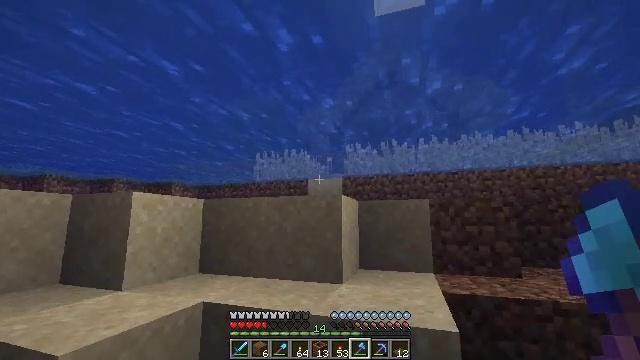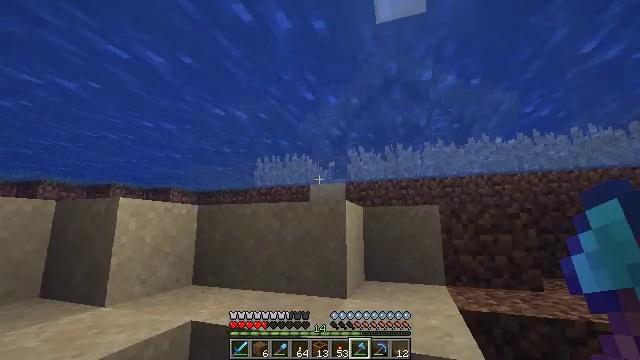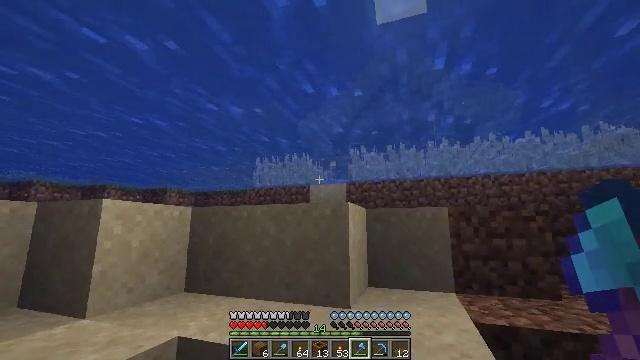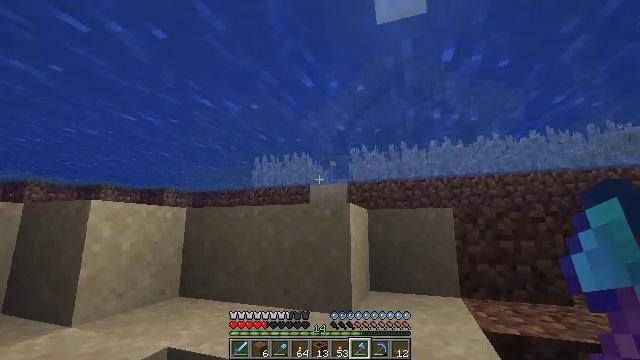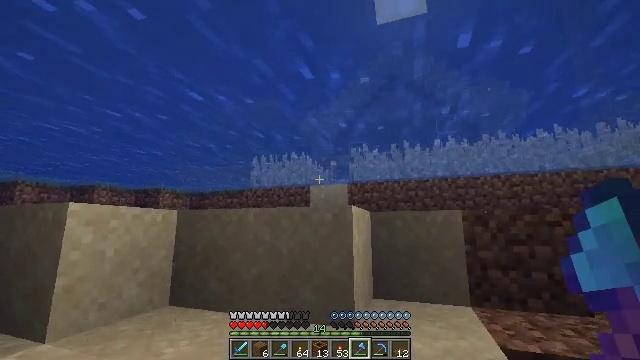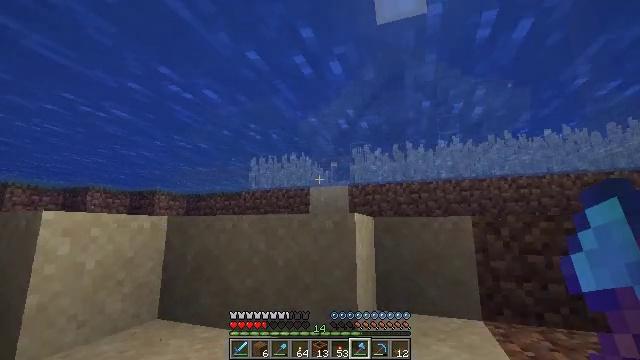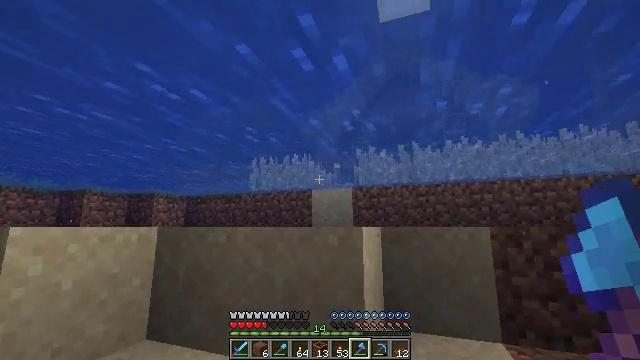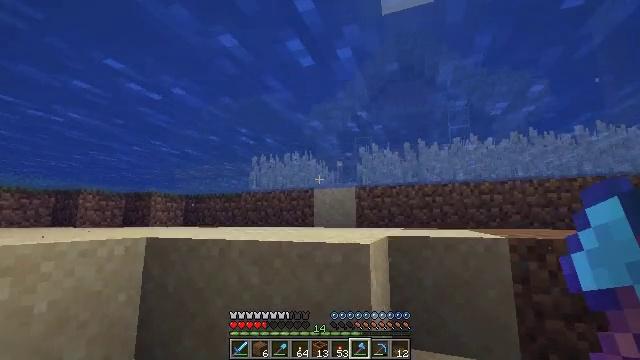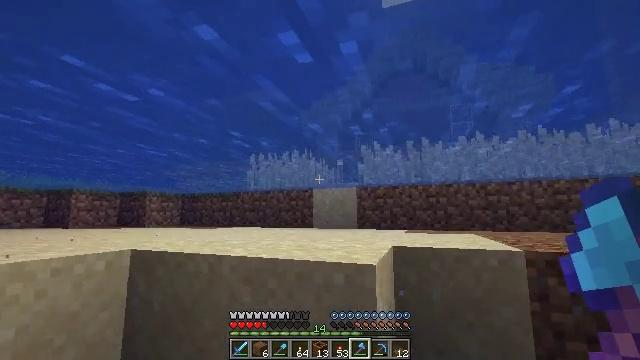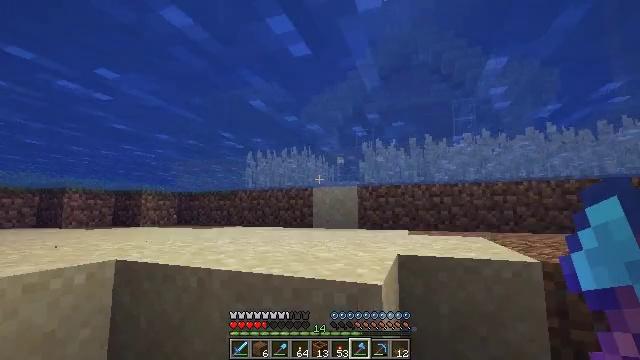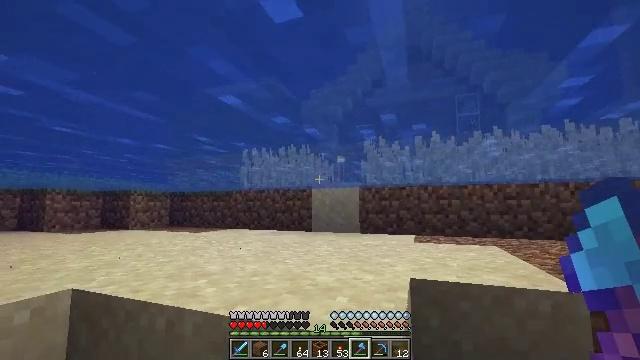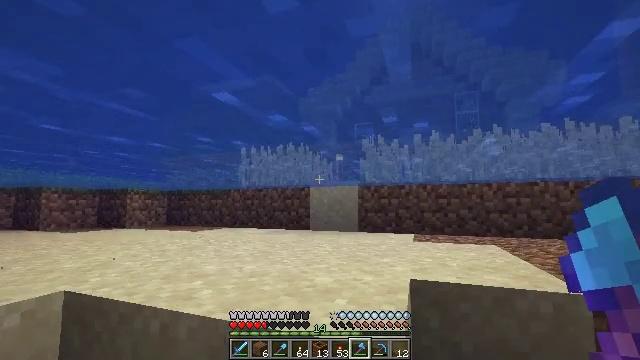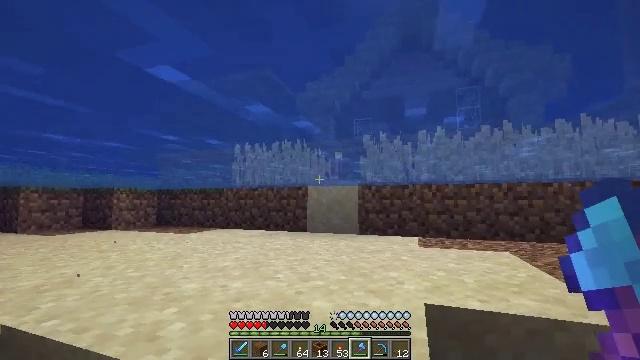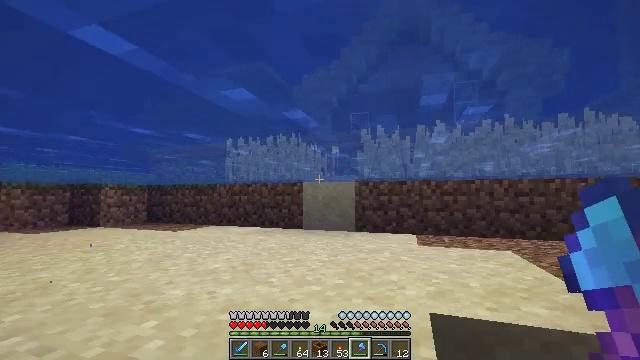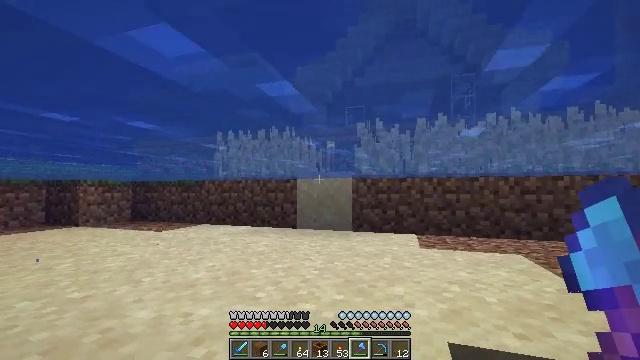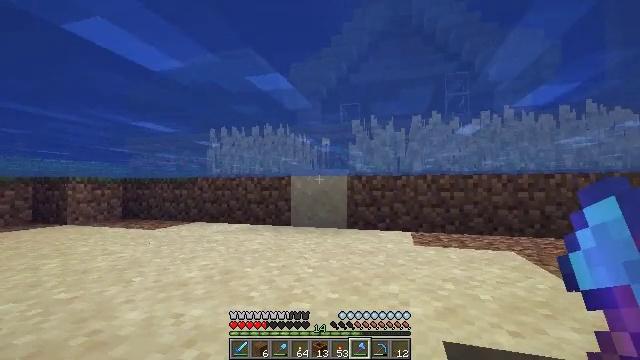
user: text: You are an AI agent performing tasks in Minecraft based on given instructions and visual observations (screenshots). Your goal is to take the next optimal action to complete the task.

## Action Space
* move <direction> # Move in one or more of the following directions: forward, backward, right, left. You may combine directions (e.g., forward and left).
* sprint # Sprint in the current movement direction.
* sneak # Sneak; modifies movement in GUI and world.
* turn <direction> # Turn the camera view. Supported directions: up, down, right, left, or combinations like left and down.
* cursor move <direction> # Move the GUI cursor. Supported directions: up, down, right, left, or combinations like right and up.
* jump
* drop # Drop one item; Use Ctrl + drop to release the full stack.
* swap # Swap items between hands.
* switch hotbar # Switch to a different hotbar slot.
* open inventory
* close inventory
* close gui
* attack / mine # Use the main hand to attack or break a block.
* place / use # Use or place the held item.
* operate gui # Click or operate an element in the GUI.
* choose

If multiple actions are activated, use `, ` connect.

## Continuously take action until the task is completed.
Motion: motion action
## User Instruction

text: Break the mature wheat plants.
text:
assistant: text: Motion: move forward, turn up
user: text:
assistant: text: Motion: move forward
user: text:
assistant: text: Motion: move forward
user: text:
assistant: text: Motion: move forward, jump
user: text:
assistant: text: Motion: move forward, jump
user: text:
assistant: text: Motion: move forward, jump
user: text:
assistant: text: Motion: move forward, turn down, jump
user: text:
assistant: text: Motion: move forward, turn down
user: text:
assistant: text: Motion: move forward, turn down
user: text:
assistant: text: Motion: move forward, turn down
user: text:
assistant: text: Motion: move forward
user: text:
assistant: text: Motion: move forward
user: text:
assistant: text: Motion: move forward, sprint, turn down
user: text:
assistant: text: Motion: move forward, sprint, turn right and down
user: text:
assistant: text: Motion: move forward, sprint, turn right
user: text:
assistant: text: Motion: move forward, sprint, turn right
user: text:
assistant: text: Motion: move forward
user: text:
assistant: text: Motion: move forward
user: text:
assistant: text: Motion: move forward
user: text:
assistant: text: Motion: move forward
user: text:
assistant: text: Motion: move forward, turn left and down
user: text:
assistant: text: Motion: move forward, turn left
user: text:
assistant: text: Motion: move forward, turn left and up
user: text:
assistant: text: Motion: move forward, turn left and up
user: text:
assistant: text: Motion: move forward, sprint, turn left
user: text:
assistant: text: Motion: move forward, sprint, turn left
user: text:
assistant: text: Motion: move forward, sprint, turn left
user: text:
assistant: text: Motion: move forward, sprint
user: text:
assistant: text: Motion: move forward
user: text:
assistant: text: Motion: move forward